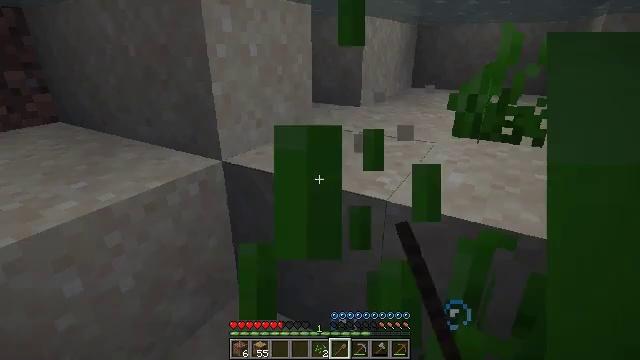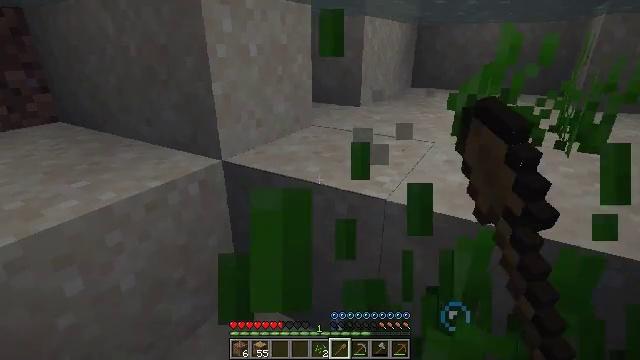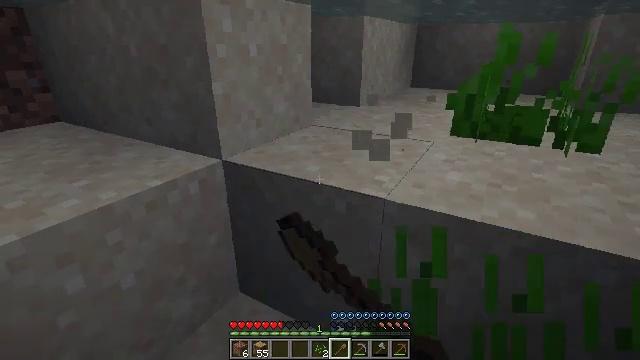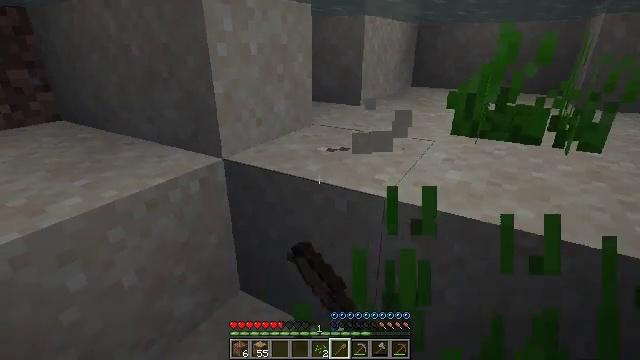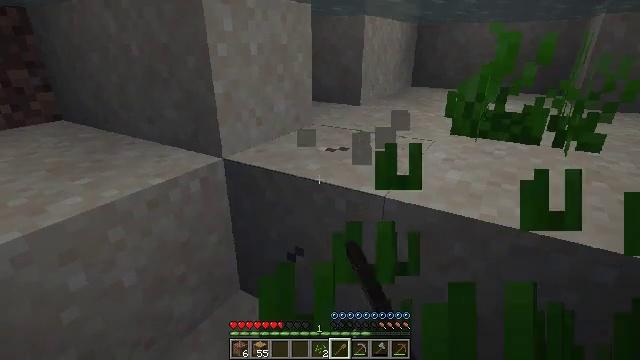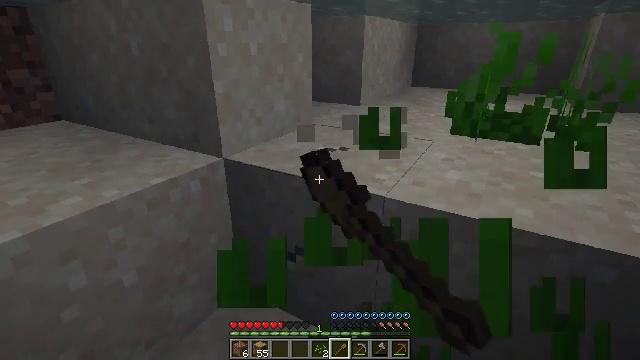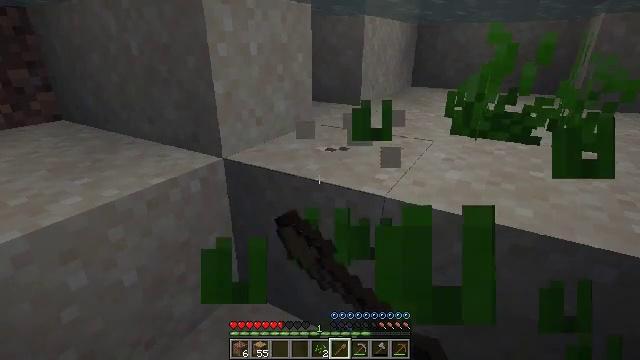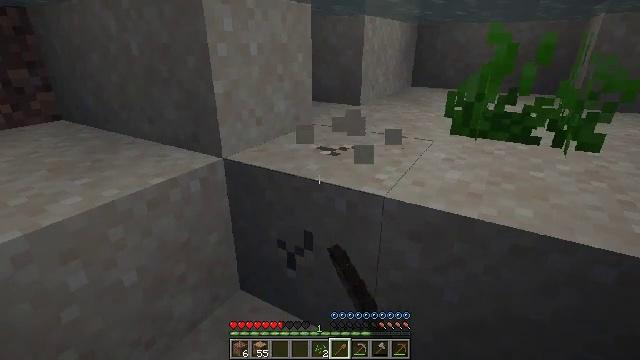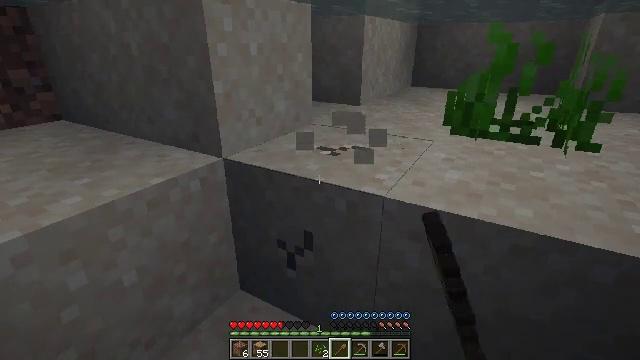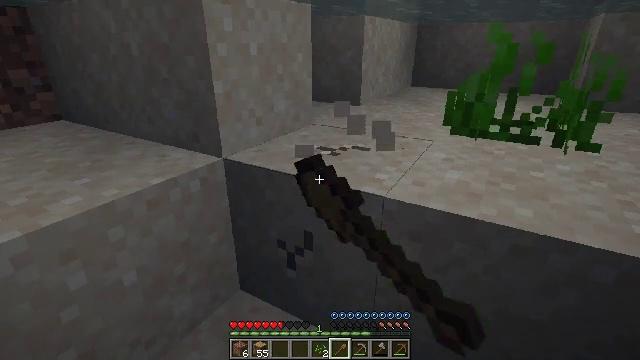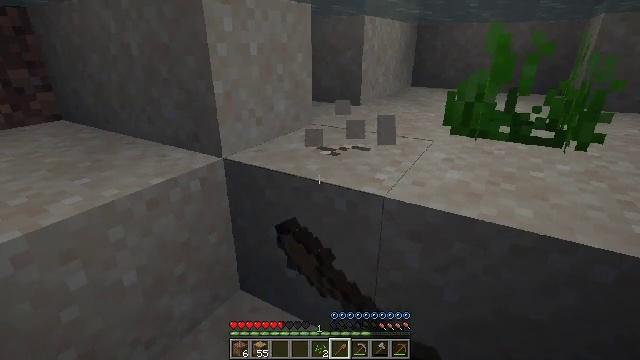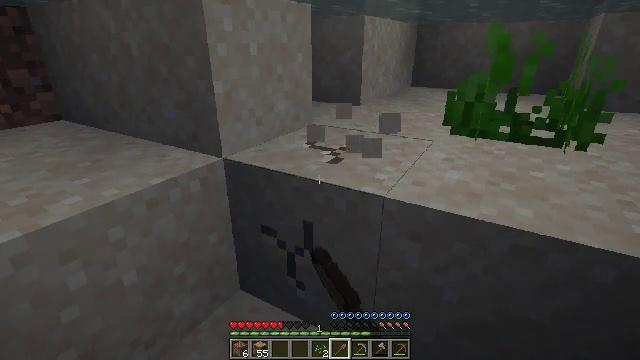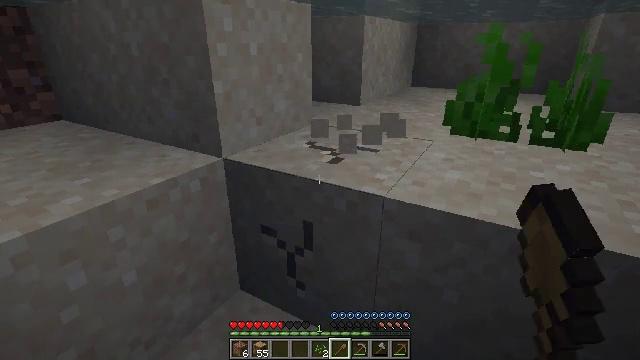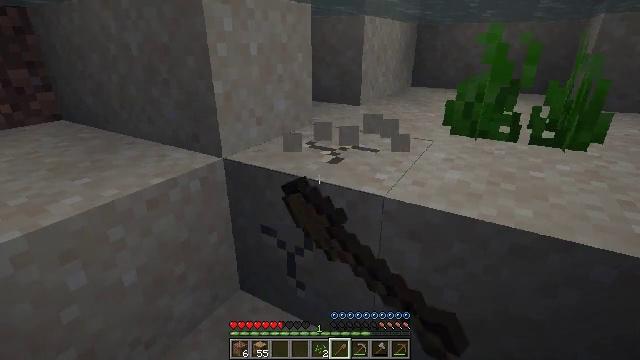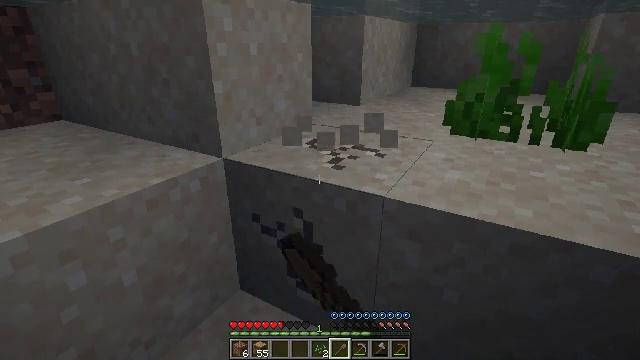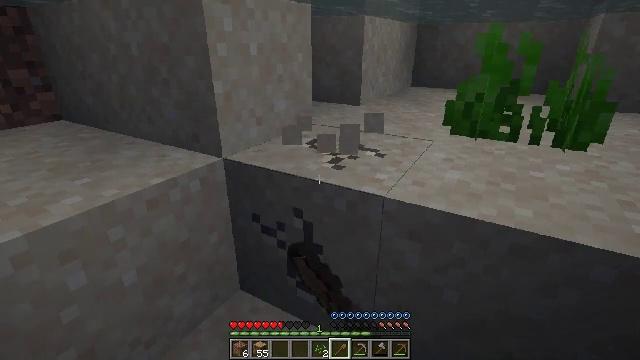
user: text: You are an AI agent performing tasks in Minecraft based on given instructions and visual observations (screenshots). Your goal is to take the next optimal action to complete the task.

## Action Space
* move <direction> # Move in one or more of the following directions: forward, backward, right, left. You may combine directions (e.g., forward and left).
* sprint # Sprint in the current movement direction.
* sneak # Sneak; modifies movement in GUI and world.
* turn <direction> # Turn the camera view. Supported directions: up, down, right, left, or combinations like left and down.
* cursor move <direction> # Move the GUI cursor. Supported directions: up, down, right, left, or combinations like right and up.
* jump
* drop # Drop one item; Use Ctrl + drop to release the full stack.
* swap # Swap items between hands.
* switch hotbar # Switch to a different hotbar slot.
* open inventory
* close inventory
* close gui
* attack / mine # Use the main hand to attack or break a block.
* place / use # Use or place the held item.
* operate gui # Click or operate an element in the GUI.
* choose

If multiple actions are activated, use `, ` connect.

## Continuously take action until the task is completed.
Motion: motion action
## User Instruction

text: Break the sand block.
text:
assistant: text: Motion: attack / mine
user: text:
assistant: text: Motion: attack / mine
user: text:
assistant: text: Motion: attack / mine
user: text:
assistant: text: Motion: attack / mine
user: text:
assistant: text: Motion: attack / mine
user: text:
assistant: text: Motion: attack / mine
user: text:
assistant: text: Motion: attack / mine
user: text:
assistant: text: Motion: attack / mine
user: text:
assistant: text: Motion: attack / mine
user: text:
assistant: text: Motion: attack / mine
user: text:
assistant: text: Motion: attack / mine
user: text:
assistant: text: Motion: attack / mine
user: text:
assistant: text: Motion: attack / mine
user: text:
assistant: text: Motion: attack / mine
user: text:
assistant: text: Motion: attack / mine
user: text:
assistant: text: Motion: attack / mine
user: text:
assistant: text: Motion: attack / mine
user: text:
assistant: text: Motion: attack / mine
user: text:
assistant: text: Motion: attack / mine
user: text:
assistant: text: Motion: attack / mine
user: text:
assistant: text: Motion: attack / mine
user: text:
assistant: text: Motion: attack / mine
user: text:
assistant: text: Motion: attack / mine
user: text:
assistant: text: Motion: attack / mine
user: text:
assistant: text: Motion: attack / mine
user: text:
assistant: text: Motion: attack / mine
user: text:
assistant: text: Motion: attack / mine
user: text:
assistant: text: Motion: attack / mine
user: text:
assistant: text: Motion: attack / mine
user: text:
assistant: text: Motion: attack / mine